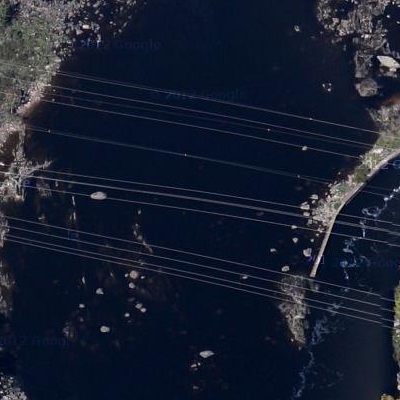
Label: RiverLake